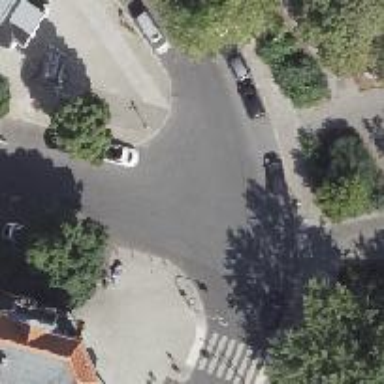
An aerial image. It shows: Unmarked crossing with kerb extension on the right side.